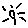
Label: sun